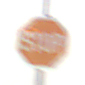
Verkehrszeichen: Stop
Umgebung: Outdoor, Suburban
Tageszeit: MorningAfternoon
Wetter: Overcast
Licht: Natural
Jahreszeit: NotSpecified
Kontrast: LowContrast